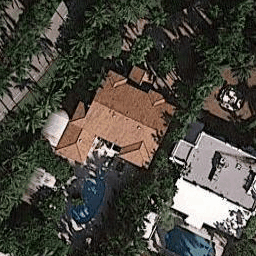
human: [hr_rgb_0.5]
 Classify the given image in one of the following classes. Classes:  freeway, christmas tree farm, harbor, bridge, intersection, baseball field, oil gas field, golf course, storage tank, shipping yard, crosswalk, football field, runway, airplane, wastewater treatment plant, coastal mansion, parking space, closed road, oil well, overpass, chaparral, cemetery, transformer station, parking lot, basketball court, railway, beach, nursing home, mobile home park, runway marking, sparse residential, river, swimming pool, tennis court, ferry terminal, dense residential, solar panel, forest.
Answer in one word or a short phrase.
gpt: coastal mansion